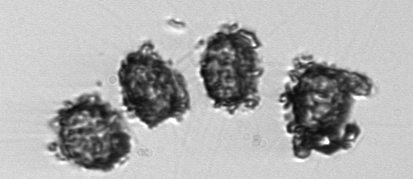
Label: Thalassiosira_TAG_external_detritus